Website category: jobs
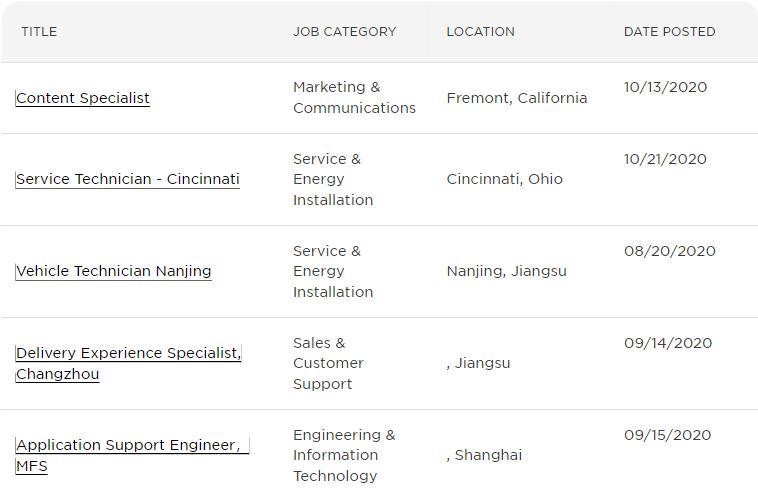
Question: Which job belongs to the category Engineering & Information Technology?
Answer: Application Support EngineerMFS

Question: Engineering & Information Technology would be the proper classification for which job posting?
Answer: Application Support EngineerMFS

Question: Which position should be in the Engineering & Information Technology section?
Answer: Application Support EngineerMFS

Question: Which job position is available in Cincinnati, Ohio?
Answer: Service Technician - Cincinnati

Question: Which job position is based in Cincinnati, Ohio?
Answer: Service Technician - Cincinnati

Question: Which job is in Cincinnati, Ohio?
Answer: Service Technician - Cincinnati

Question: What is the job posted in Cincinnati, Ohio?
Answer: Service Technician - Cincinnati

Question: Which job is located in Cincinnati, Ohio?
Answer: Service Technician - Cincinnati

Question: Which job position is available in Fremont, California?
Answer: Content Specialist

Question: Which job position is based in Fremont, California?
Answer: Content Specialist

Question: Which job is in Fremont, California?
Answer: Content Specialist

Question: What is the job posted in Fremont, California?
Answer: Content Specialist

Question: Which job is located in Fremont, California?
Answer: Content Specialist

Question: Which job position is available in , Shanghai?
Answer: Application Support EngineerMFS

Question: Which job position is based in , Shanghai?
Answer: Application Support EngineerMFS

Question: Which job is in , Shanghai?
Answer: Application Support EngineerMFS

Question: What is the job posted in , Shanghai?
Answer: Application Support EngineerMFS

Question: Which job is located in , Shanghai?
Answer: Application Support EngineerMFS

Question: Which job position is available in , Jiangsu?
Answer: Delivery Experience Specialist, Changzhou

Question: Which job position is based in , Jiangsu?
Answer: Delivery Experience Specialist, Changzhou

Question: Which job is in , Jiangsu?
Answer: Delivery Experience Specialist, Changzhou

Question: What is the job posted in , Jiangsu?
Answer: Delivery Experience Specialist, Changzhou

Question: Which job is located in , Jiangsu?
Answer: Delivery Experience Specialist, Changzhou

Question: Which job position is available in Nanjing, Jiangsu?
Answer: Vehicle Technician Nanjing

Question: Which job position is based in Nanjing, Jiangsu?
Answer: Vehicle Technician Nanjing

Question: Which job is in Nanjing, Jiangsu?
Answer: Vehicle Technician Nanjing

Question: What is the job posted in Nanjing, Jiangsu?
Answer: Vehicle Technician Nanjing

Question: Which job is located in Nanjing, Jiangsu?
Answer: Vehicle Technician Nanjing